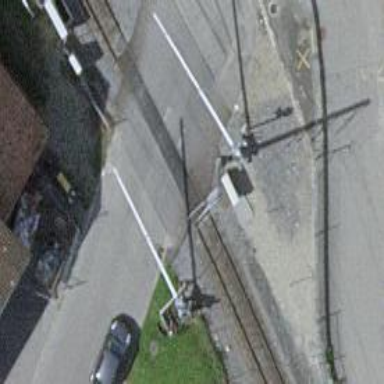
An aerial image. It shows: Full barrier level crossing along the railway.